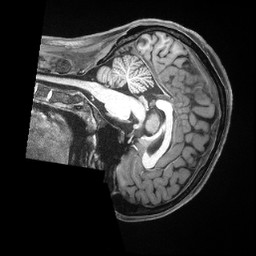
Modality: T1w
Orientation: sagittal
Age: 21
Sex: female
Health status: ill
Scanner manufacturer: siemens
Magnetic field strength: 3 T
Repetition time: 2.5 s
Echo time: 0.00181 s